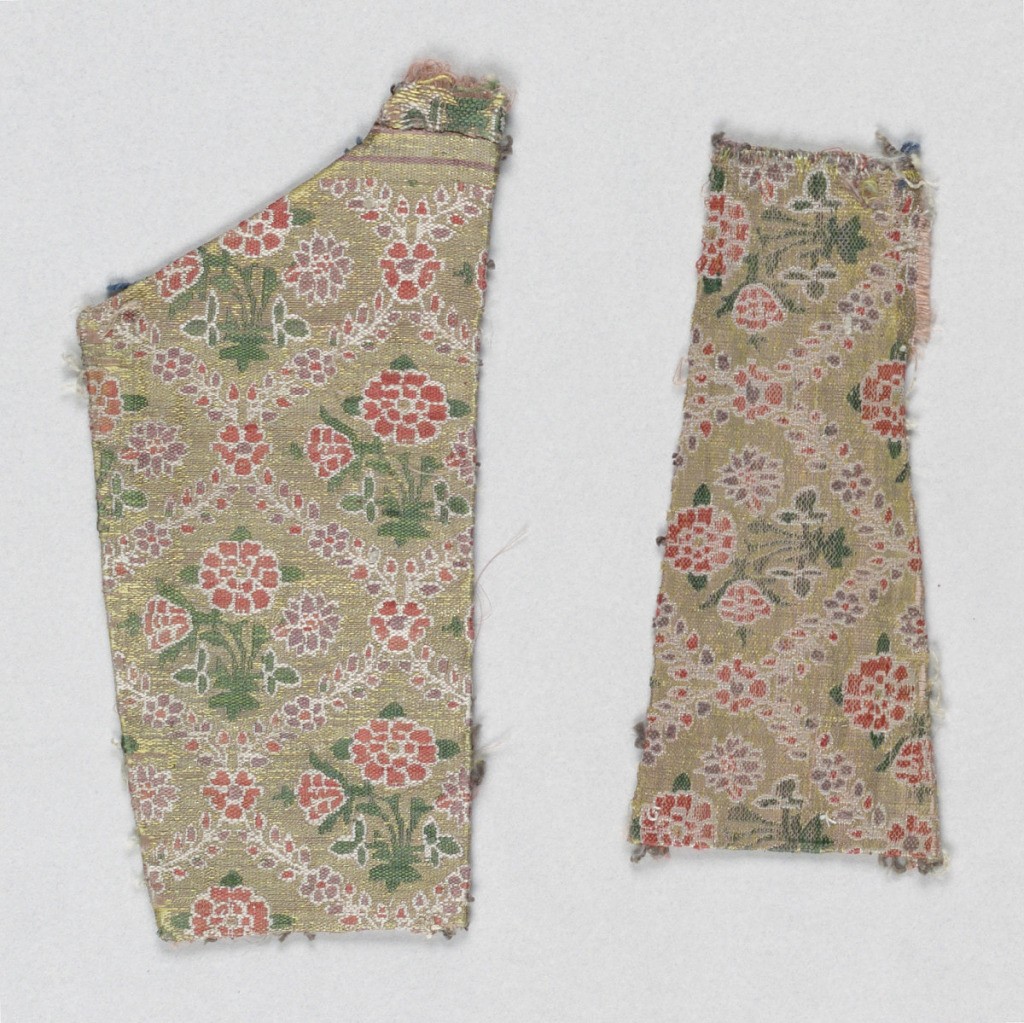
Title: Fragments
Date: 18th century
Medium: silk Technique: compound weave
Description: Fragments have red and purple flowers and green leaves set in a diamond-shaped lattice of red and purple petals and leaves on a yellow-beige ground.